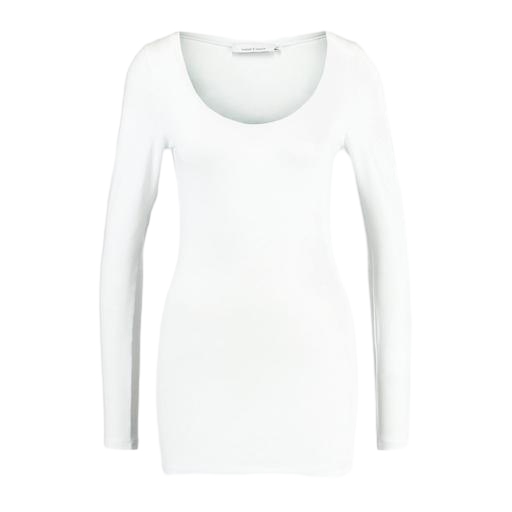
white long skinny tee, white scoop neck long lean top, white women's heattech extra warm scoop neck tee, white background